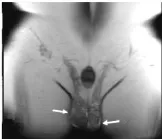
Coronal HASTE images demonstrate lobulated scrotal, para-testicular masses showing predominantly intermediate signal (arrows).
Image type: radiology (x_ray)